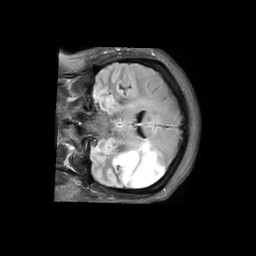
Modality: FLAIR
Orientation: coronal
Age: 57
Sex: female
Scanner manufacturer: philips
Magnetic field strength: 3 T
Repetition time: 11 s
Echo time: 0.12 s